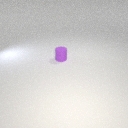
small purple rubber cylinder